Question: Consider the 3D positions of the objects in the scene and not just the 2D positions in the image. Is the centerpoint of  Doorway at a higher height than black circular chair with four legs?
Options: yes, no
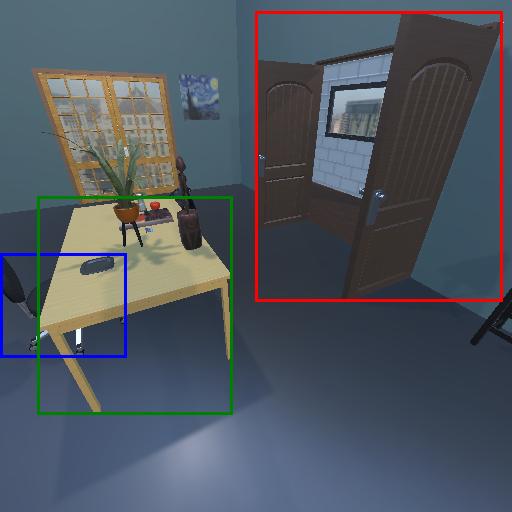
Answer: yes